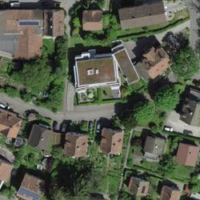
EUNIS habitat code: 54
Species observed at this site:
Prunus spinosa